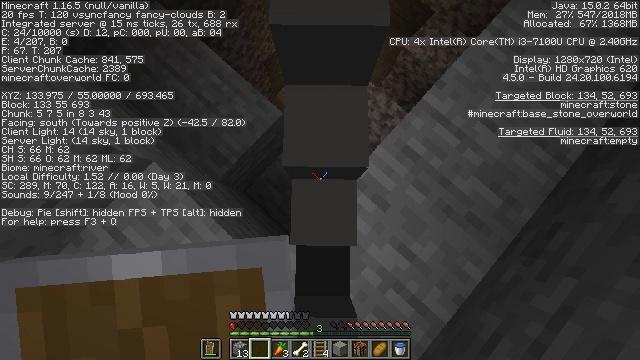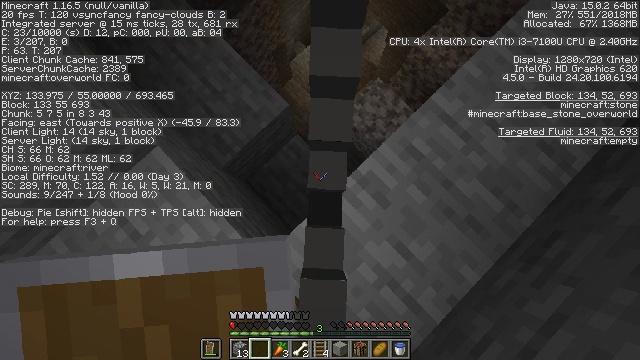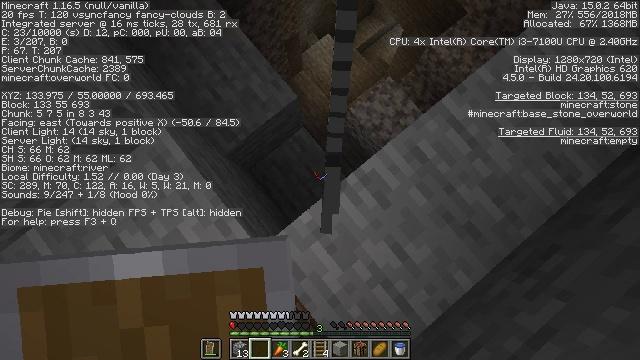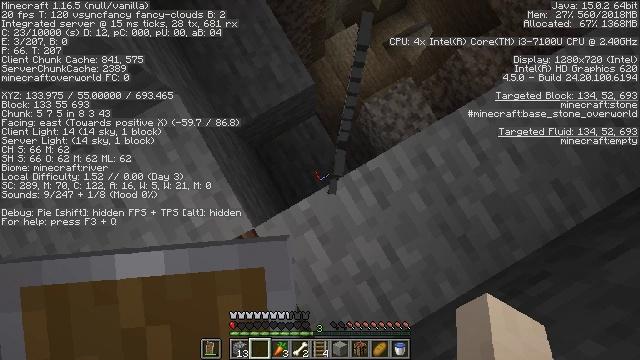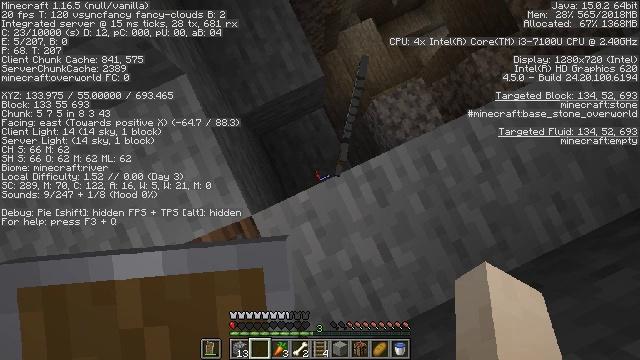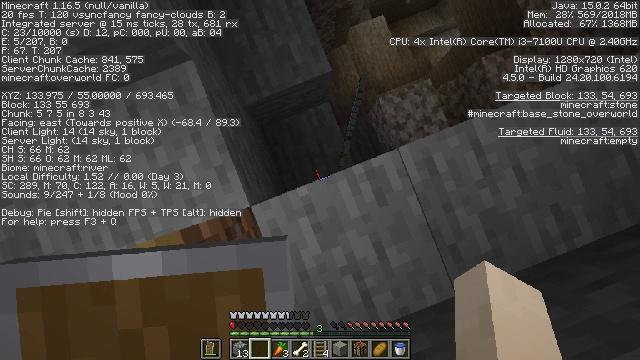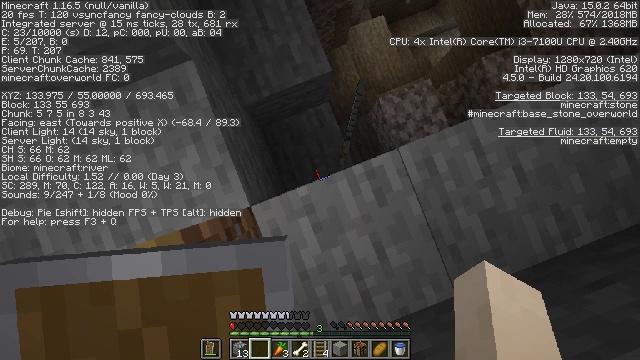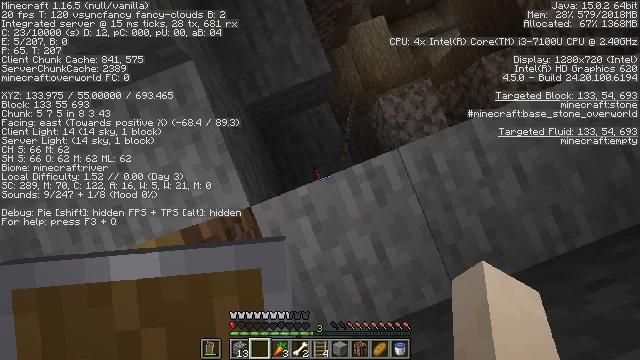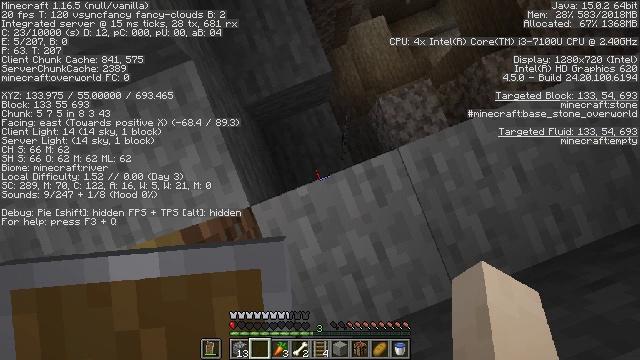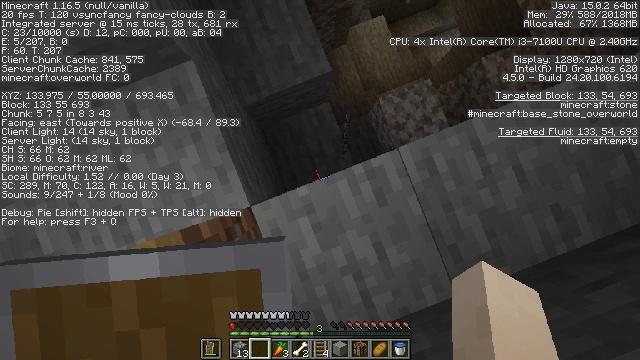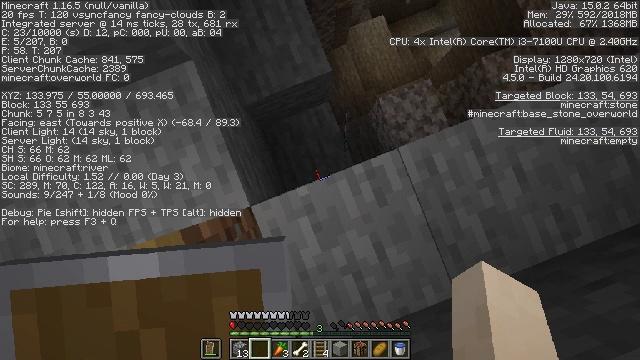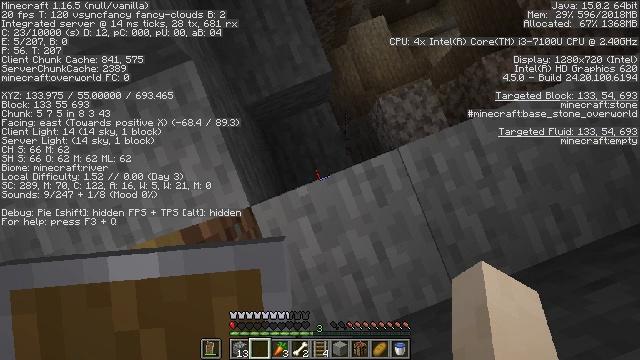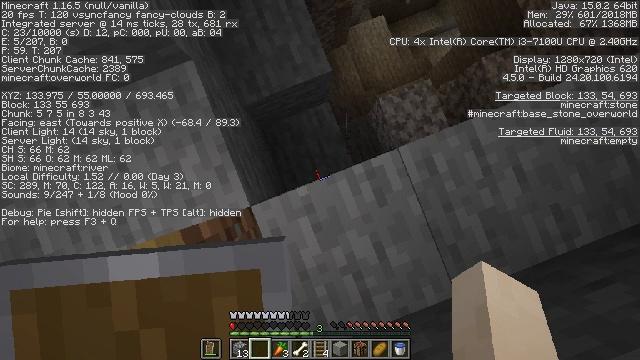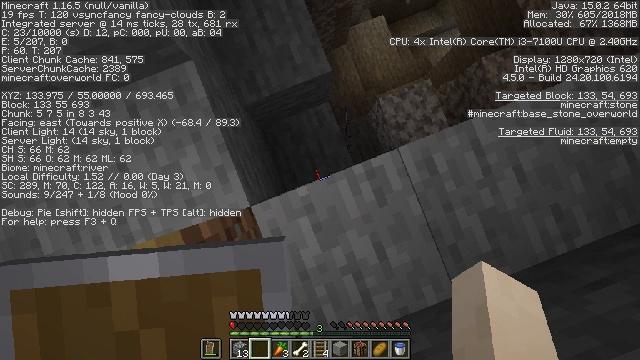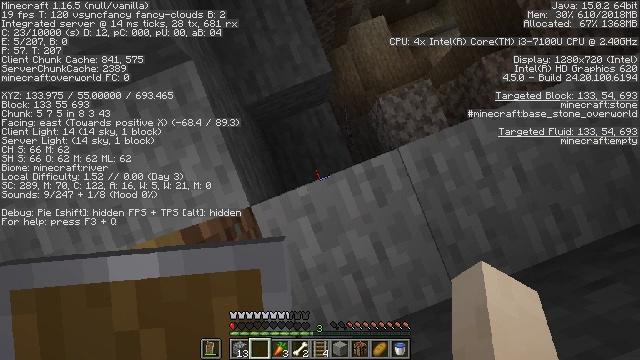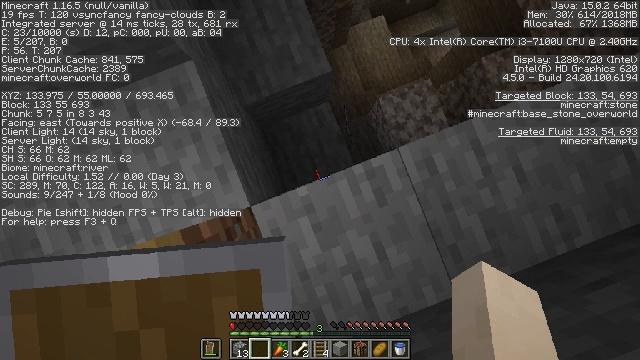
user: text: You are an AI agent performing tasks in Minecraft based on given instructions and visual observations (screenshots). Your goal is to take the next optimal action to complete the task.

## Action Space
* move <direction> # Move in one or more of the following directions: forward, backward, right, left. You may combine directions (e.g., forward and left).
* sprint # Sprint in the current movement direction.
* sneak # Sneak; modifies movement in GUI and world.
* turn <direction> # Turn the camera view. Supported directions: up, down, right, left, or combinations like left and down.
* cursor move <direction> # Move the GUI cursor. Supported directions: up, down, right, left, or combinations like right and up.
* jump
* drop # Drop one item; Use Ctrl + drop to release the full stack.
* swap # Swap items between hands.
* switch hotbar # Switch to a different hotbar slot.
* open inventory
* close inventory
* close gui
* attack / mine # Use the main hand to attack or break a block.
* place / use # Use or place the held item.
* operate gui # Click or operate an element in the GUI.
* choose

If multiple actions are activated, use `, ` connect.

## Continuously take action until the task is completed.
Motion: motion action
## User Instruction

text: Gather cobweb from abandoned mineshafts.
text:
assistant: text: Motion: turn left and down
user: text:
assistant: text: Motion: turn left and down
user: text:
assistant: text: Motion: turn left and down
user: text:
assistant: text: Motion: turn left and down
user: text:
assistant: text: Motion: turn left and down
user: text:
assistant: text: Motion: no_op
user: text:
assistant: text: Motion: no_op
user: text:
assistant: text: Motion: no_op
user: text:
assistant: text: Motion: no_op
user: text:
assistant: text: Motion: no_op
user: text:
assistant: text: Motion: no_op
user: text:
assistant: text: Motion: no_op
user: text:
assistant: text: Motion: no_op
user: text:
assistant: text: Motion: no_op
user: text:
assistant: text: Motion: no_op
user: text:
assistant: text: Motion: no_op
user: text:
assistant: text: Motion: no_op
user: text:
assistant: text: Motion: no_op
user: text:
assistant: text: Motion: no_op
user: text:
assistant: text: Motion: no_op
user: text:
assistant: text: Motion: no_op
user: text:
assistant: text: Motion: no_op
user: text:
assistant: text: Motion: no_op
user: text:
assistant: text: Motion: no_op
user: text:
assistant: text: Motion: no_op
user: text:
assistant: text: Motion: no_op
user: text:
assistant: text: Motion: no_op
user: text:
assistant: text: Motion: no_op
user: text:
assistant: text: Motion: no_op
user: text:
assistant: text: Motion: no_op